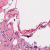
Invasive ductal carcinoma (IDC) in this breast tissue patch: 0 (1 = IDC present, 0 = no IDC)